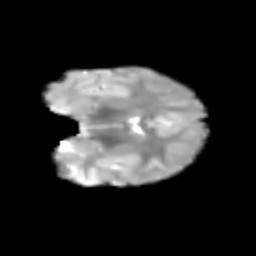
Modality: T2w
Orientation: coronal
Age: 6
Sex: female
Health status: healthy